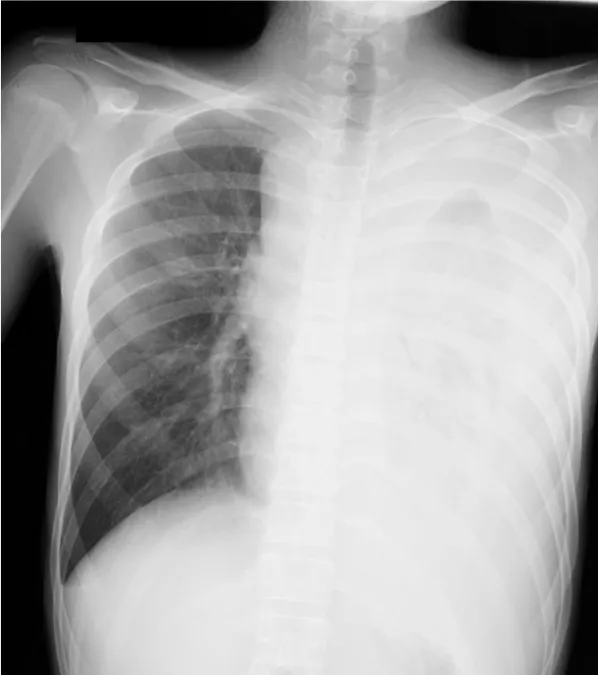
A. Chest X-ray showing an enlarged mediastinal shadow, left atelectasis, and pleural effusion.
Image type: radiology (x_ray)